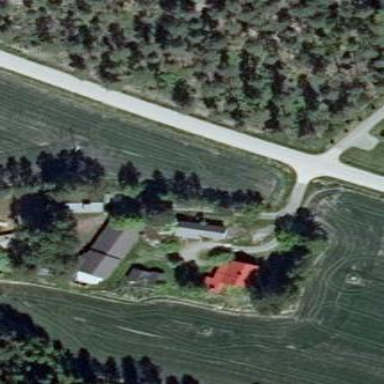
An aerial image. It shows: Farmyard area.